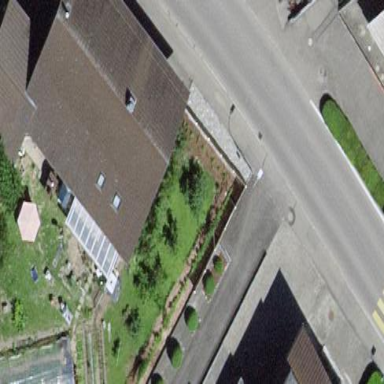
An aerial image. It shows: Residential building.